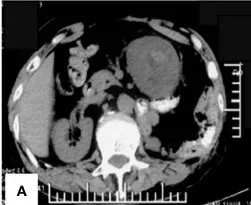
Pre-operative imaging showed a recurrence in the left upper abdomen.
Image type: radiology (ct)